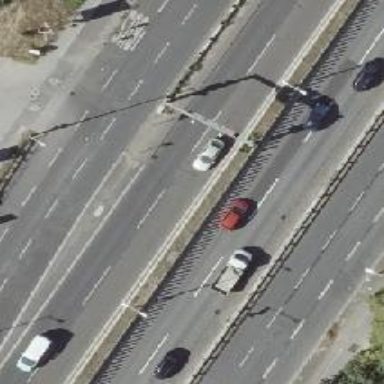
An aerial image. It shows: Motorway.